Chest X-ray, PA view. Patient: 50 years old, sex F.
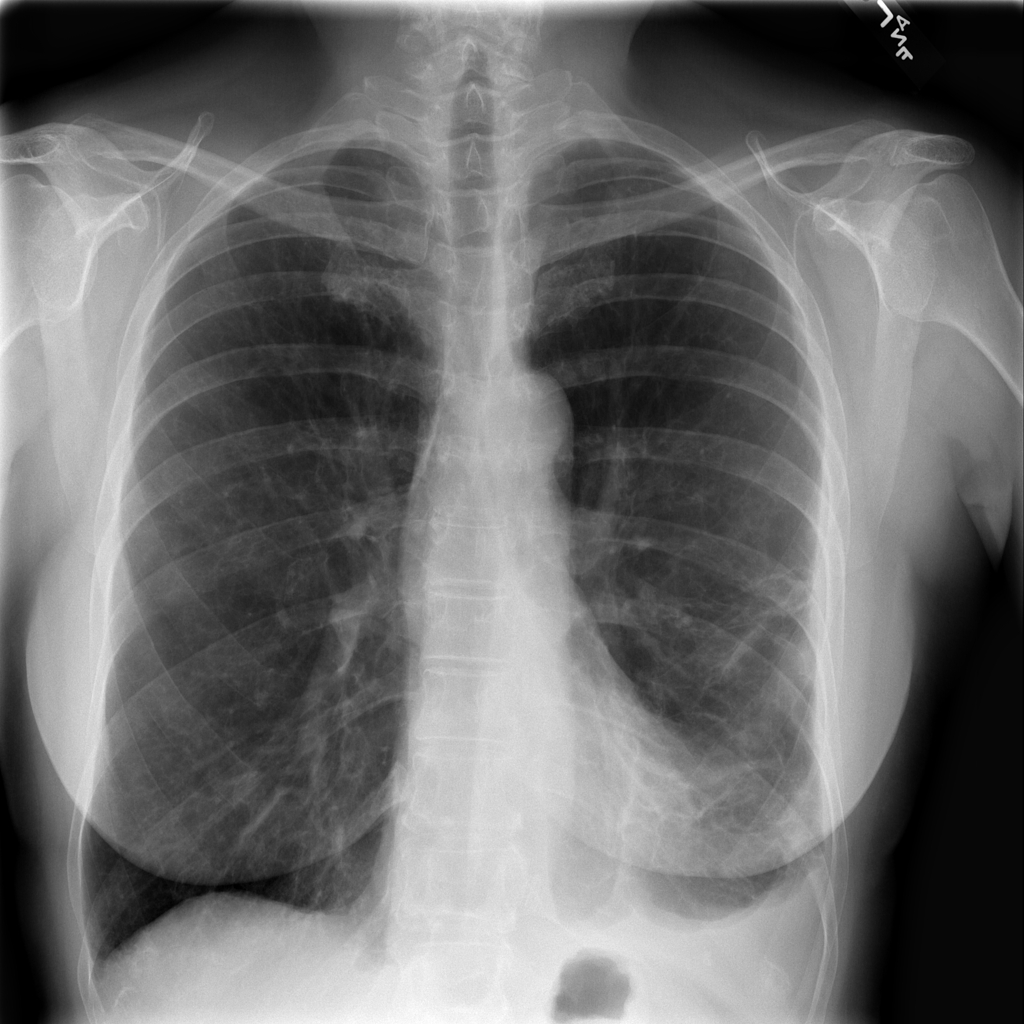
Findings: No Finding